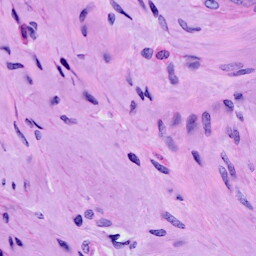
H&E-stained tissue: Cervix